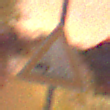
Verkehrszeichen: SplittSchotter
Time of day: Night
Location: Outdoor (Nature)
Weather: Clear
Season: NotSpecified
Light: Natural